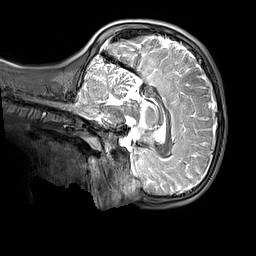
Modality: T2w
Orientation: sagittal
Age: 9
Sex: male
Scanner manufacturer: siemens
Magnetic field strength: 3 T
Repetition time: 3.2 s
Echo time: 0.408 s